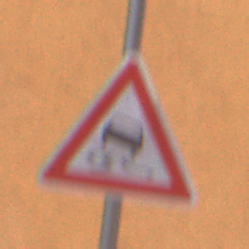
Verkehrszeichen: SchleuderOderRutschgefahr
Umgebung: Outdoor, Urban
Tageszeit: Midday
Wetter: Overcast
Licht: Natural
Jahreszeit: NotSpecified
Kontrast: LowContrast